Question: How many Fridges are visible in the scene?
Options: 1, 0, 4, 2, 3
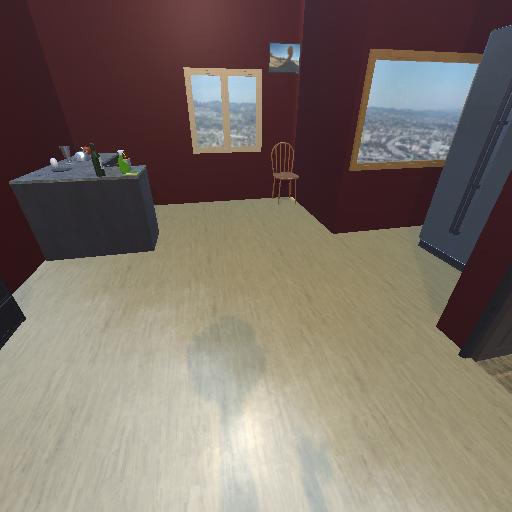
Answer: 1